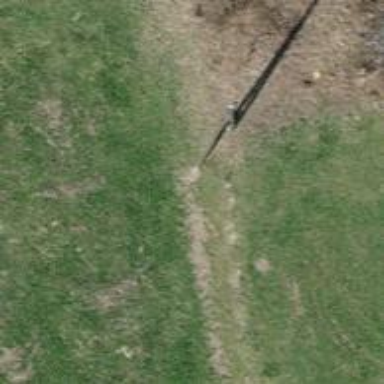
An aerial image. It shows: Guyed power pole.